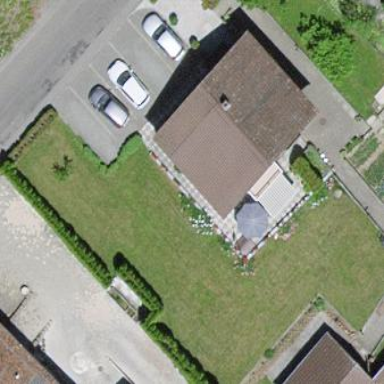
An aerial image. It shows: Simple and straightforward house.